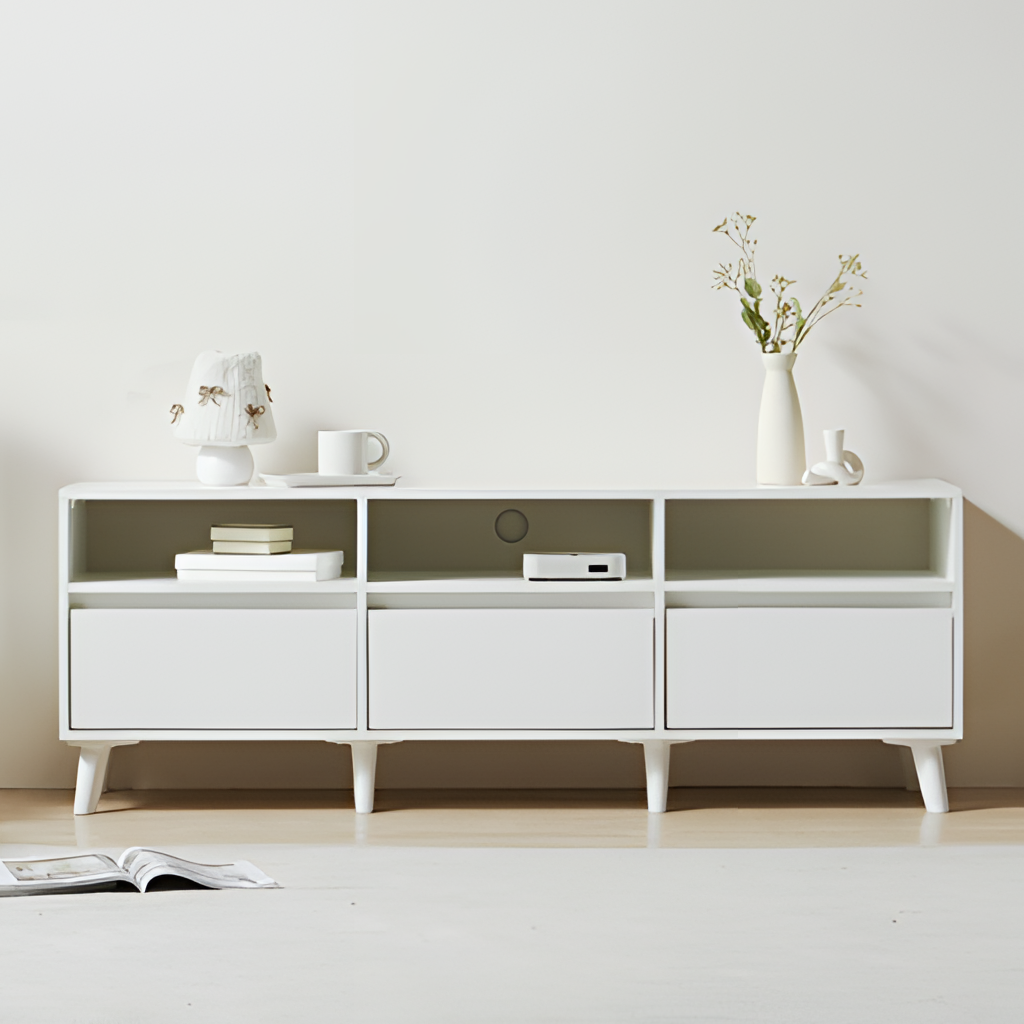
living room, white wood console table, wood flooring, with plank pattern, white paint wallpaper, with solid pattern, minimalist